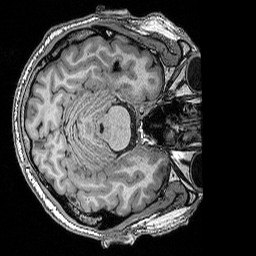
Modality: T1w
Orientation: axial
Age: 57
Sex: male
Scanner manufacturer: siemens
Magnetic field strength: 3 T
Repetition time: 2.53 s
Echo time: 0.0035 s